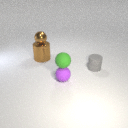
large brown metal cylinder behind small gray rubber cylinder